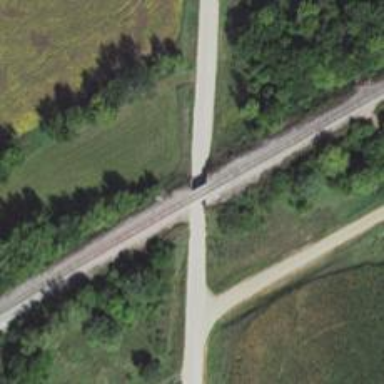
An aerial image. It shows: Bridge over railway line.